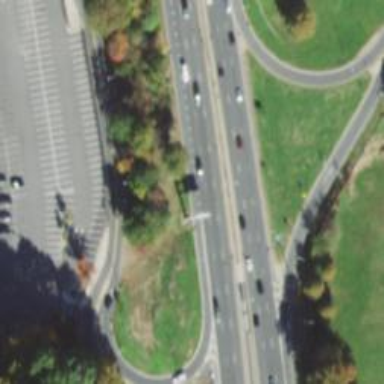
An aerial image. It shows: Asphalt surface motorway with expressway access.